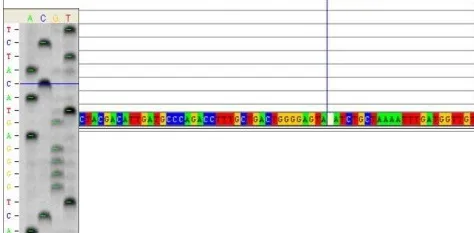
Alignment of gene sequences. Portion of the sequence of exon 3 of the GLA gene in Patient 2 (forward and reverse strands of the subject) aligned with the corresponding sequence of a healthy control (wt). The red arrow indicates the position of the mutation c.493 G > C (D165H in the protein). On the left, the sequencing gel image is shown.
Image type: chart (chart)